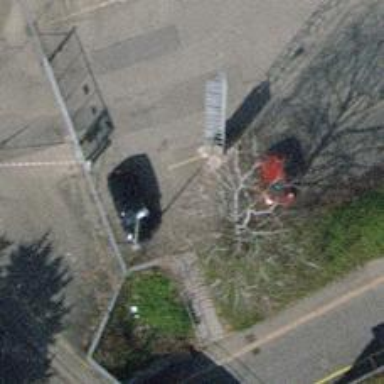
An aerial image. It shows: Parking entrance.